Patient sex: M
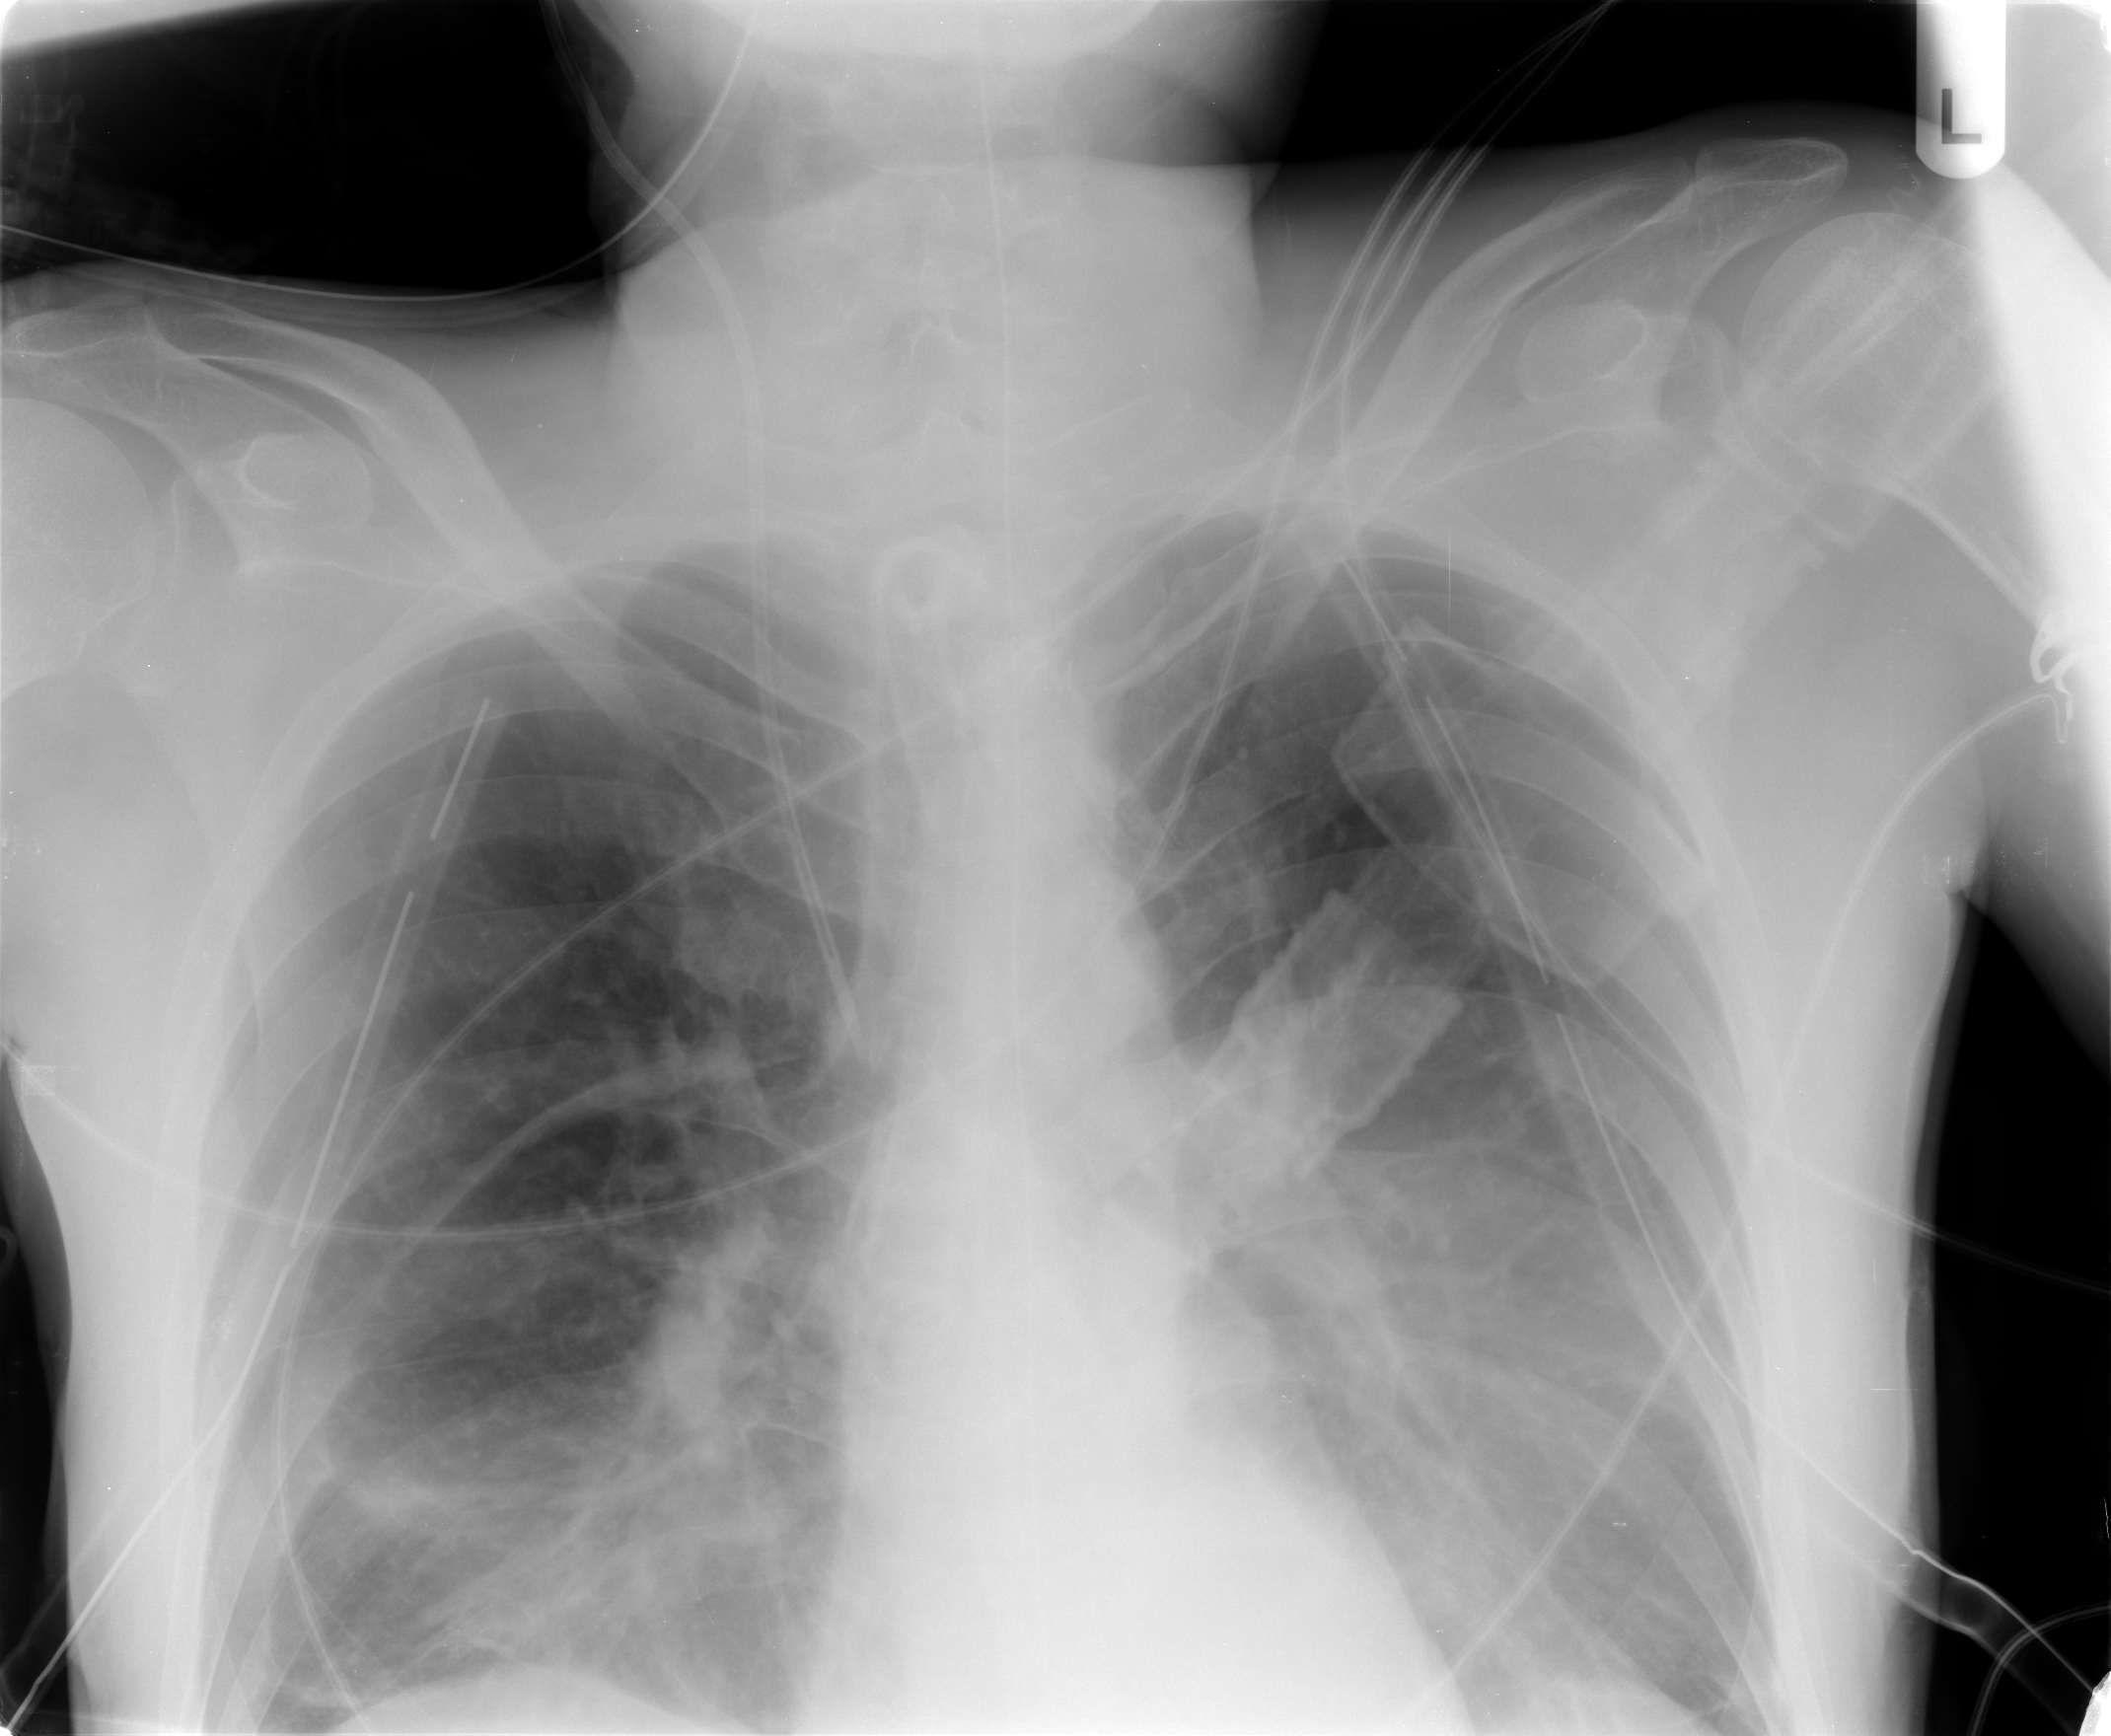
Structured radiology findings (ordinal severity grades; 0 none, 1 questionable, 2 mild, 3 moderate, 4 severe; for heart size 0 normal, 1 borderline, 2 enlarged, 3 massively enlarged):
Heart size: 0
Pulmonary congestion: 0
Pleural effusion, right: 0
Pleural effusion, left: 0
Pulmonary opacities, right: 0
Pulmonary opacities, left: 0
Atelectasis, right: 2
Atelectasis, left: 0